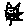
Label: cat